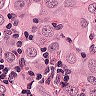
Metastatic tissue present: yes